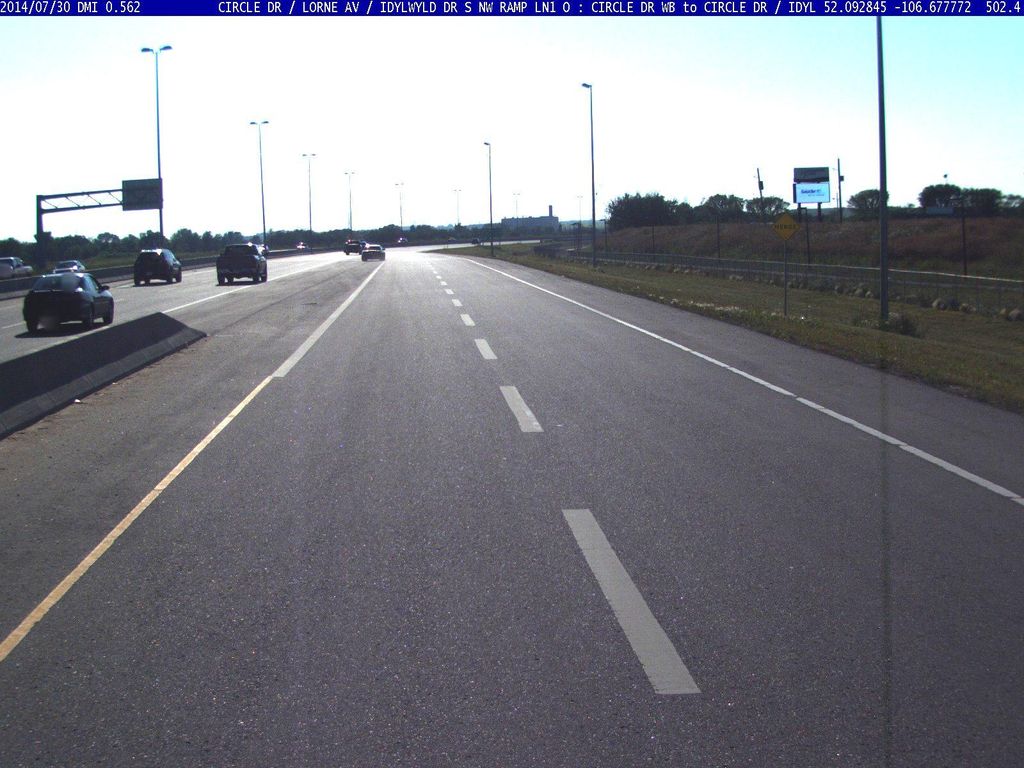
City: saskatoon